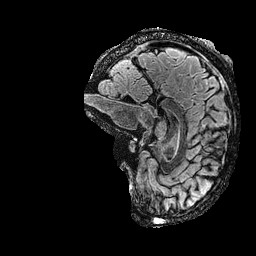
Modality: FLAIR
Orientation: sagittal
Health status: ill
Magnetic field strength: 3 T